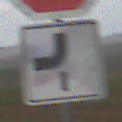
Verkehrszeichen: VerlaufVorfahrtsstrasse7
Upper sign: Stop
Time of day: Midday
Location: Outdoor (Nature)
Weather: PartlyCloudy
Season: NotSpecified
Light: Natural